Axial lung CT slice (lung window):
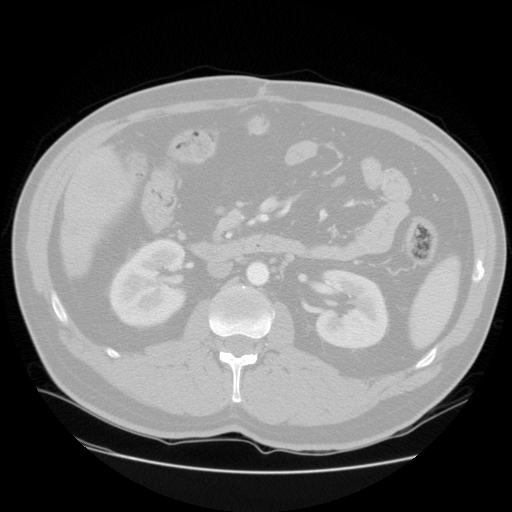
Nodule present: no